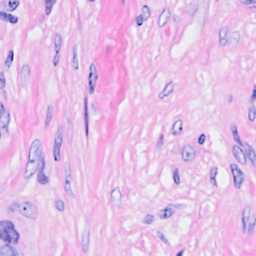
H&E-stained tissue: Breast